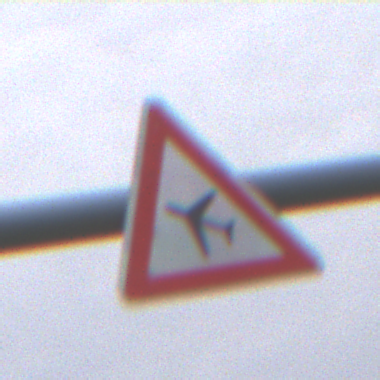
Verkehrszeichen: FlugbetriebRechts
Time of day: Midday
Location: Outdoor (Suburban)
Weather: Overcast
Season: NotSpecified
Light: Natural